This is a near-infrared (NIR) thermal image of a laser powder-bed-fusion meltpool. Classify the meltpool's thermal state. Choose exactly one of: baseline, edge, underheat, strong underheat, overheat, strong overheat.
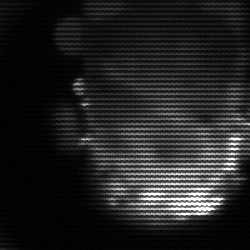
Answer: baseline